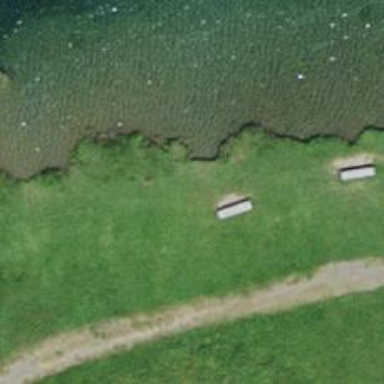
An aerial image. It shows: Brown bench.